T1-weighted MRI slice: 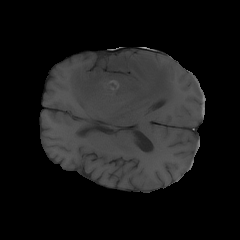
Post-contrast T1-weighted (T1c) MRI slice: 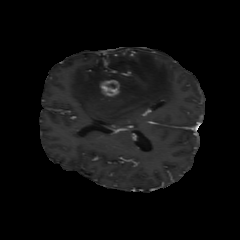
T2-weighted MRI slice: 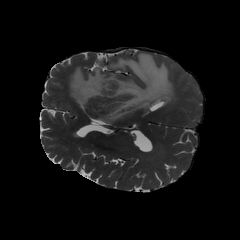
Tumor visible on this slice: yes